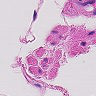
Metastatic tissue present: no